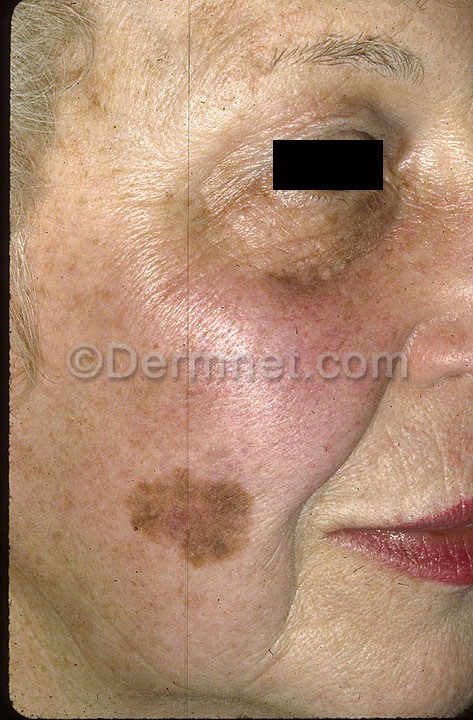
Disease: Melanoma Skin Cancer Nevi and Moles